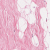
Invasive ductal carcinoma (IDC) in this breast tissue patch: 0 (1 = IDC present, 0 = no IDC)